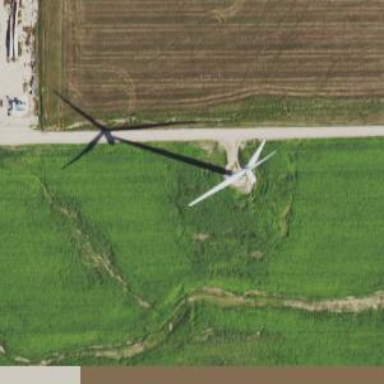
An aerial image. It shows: Wind generator powered by horizontal-axis wind turbine.